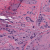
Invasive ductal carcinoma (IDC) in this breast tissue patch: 1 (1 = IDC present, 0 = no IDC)